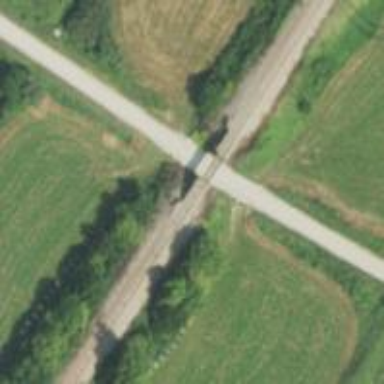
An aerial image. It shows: Railway track.